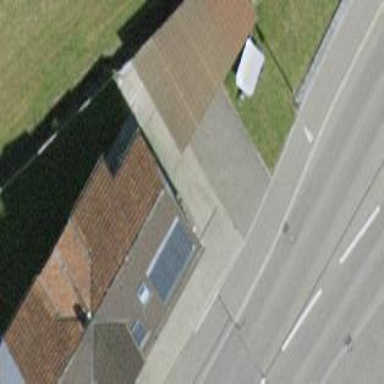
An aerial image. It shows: View of roof of building.